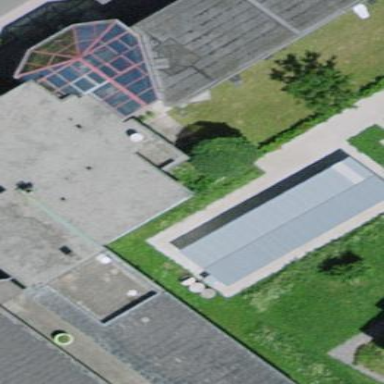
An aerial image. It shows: View of roof of building.